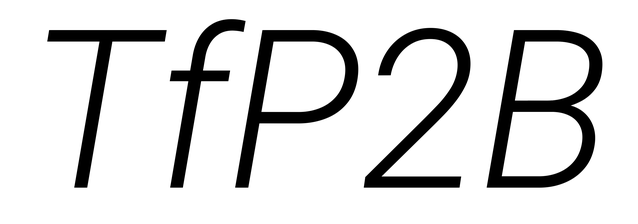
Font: Roboto-Italic_Light_Italic